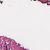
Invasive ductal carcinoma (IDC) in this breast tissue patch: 0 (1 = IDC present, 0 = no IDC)